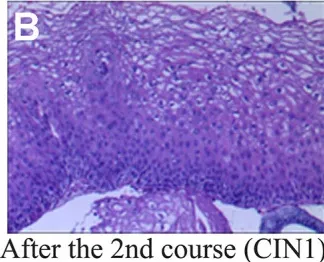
Histopathological examination before and after REBACIN. Treatment. (B) After two courses of REBACIN. Treatment, the patient was diagnosed as CIN1, showing a mild atypical hyperplasia. The cells including some atypia cells were arranged irregularly, but still maintained polarity. The abnormally proliferating cells are limited to the lower 1/3 of the subepithelial layer.
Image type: pathology (pas)